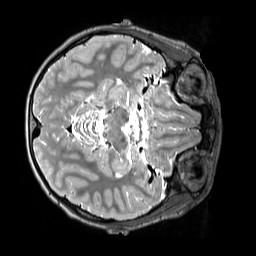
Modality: T2w
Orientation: axial
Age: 11
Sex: male
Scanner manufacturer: siemens
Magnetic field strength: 3 T
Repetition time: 3.2 s
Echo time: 0.408 s